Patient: sex F, age 31
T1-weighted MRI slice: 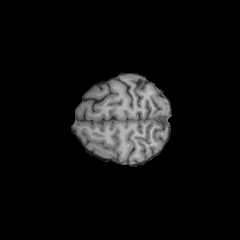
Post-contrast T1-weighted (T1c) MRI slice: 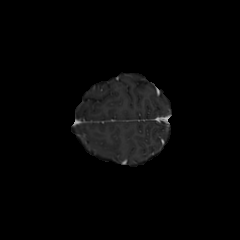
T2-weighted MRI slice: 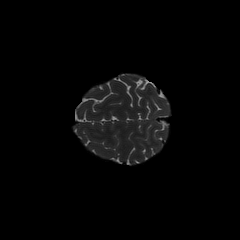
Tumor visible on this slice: no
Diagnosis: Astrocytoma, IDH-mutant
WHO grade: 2